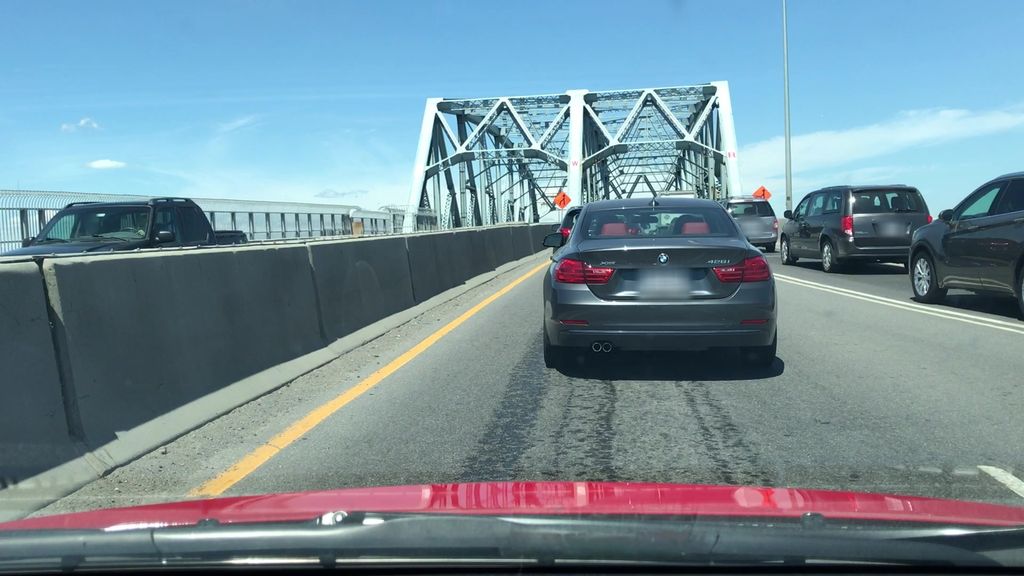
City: montreal